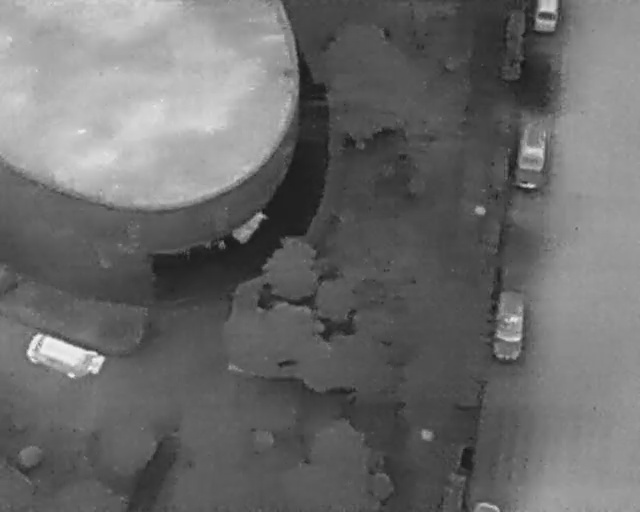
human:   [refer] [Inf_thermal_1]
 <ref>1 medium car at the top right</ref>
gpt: <box>[[76, 26, 89, 32, 6]]</box>

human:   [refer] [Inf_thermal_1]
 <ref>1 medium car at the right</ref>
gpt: <box>[[73, 60, 85, 66, 6]]</box>